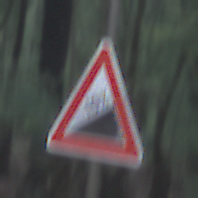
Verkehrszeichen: Steigung10
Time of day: SunriseSunset
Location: Outdoor (Nature)
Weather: NotSpecified
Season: Autumn
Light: Natural